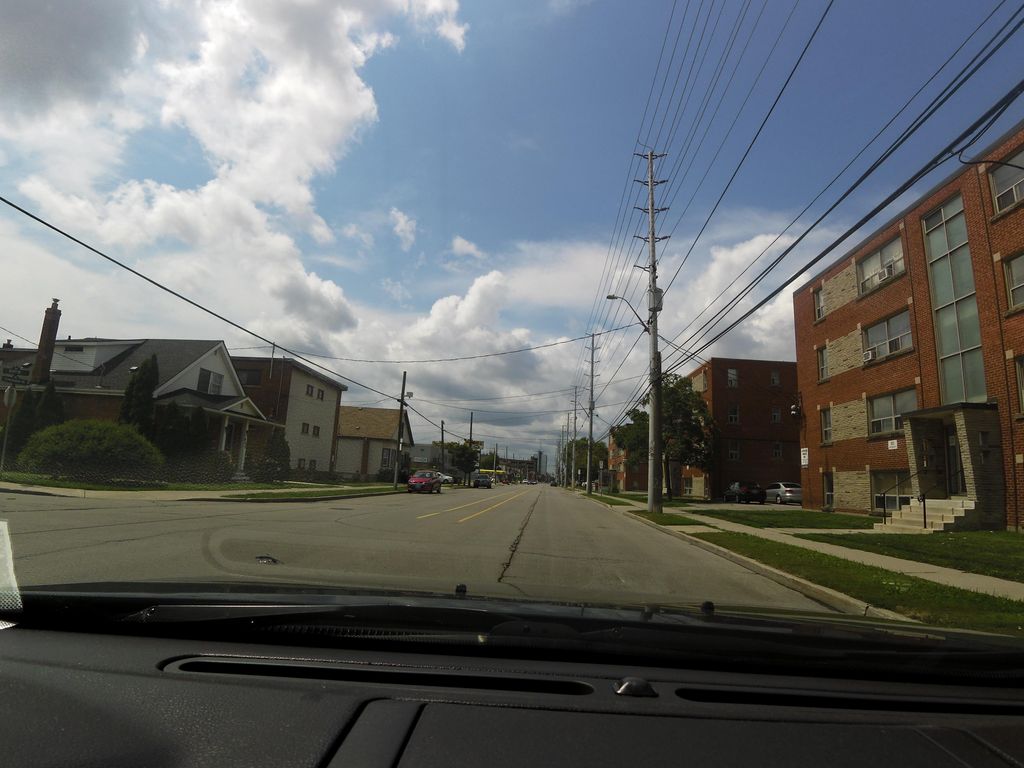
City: hamilton